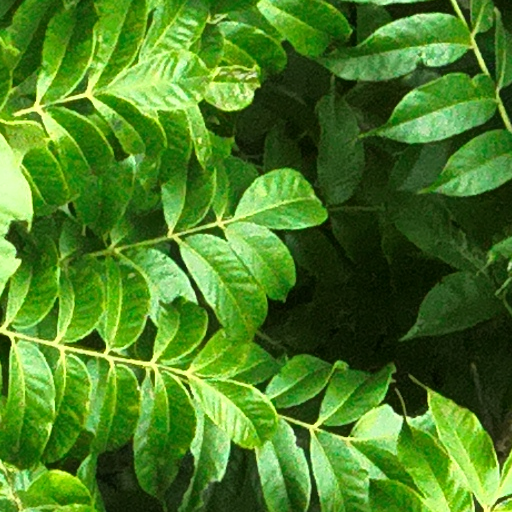
Species: Spondias mombin
GBIF accepted scientific name: Spondias mombin
Crown area (m\u00b2): 120.114